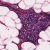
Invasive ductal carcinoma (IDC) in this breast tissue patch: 0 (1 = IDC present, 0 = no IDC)